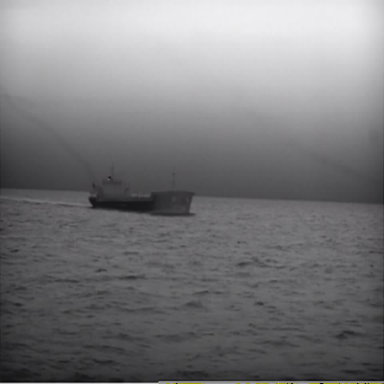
There is a liner in the infrared image.